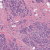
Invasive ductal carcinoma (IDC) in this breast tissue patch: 1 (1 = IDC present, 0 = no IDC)